Question: I have included a progress bar in each of my Action Bar tabs using a custom view. I would like the width of the progress bar to match the width of the tab indicator. However, the area covered by the custom view has margins set within the tab, so I'm unable to extend the progress bar to the full tab width. What's the best way to make this work?
Below is what it looks like now...

The progress bar is set to match the parent width.
'''
<RelativeLayout xmlns:android="http://schemas.android.com/apk/res/android"
android:layout_width="wrap_content"
android:layout_height="match_parent"
android:layout_margin="0dp"
>
<TextView xmlns:android="http://schemas.android.com/apk/res/android"
android:id="@+id/tab_title"
android:layout_width="match_parent"
android:layout_height="wrap_content"
android:text = "Day 1"
android:textAllCaps="true"
android:textStyle="bold"
android:textSize="13dp"
android:layout_gravity="center"
android:gravity="center"
android:paddingTop="18dp"
/>
<ProgressBar
style="@android:style/Widget.Holo.ProgressBar.Horizontal"
android:id="@+id/tab_progress"
android:layout_width="match_parent"
android:layout_height="wrap_content"
android:layout_alignParentBottom="true"
android:layout_marginBottom="1dp"
/>
</RelativeLayout>
'''
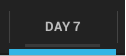
Answer: The solution was to implement a custom theme for androidActionBarTabStyle. This is the contained for the view defined when using 'setCustomView' One thing I ran into is that when creating a style as a theme, it must be prefixed by Theme, for example: 'Theme.MyTheme'
If you do not include the 'Theme.' prefix, your theme won't be applied.
Within the style file I defined this style:
'''
<style name="withProgress" parent="@android:style/Widget.Holo.Light.ActionBar.TabView.Inverse">
<item name="android:padding">0dp</item>
</style>
'''
And then in the theme.
'<item name="android:actionBarTabStyle">@style/withProgress</item>'
As it turned out, it looks pretty bad, but in case anyone is looking for something similar, that's how it's done.